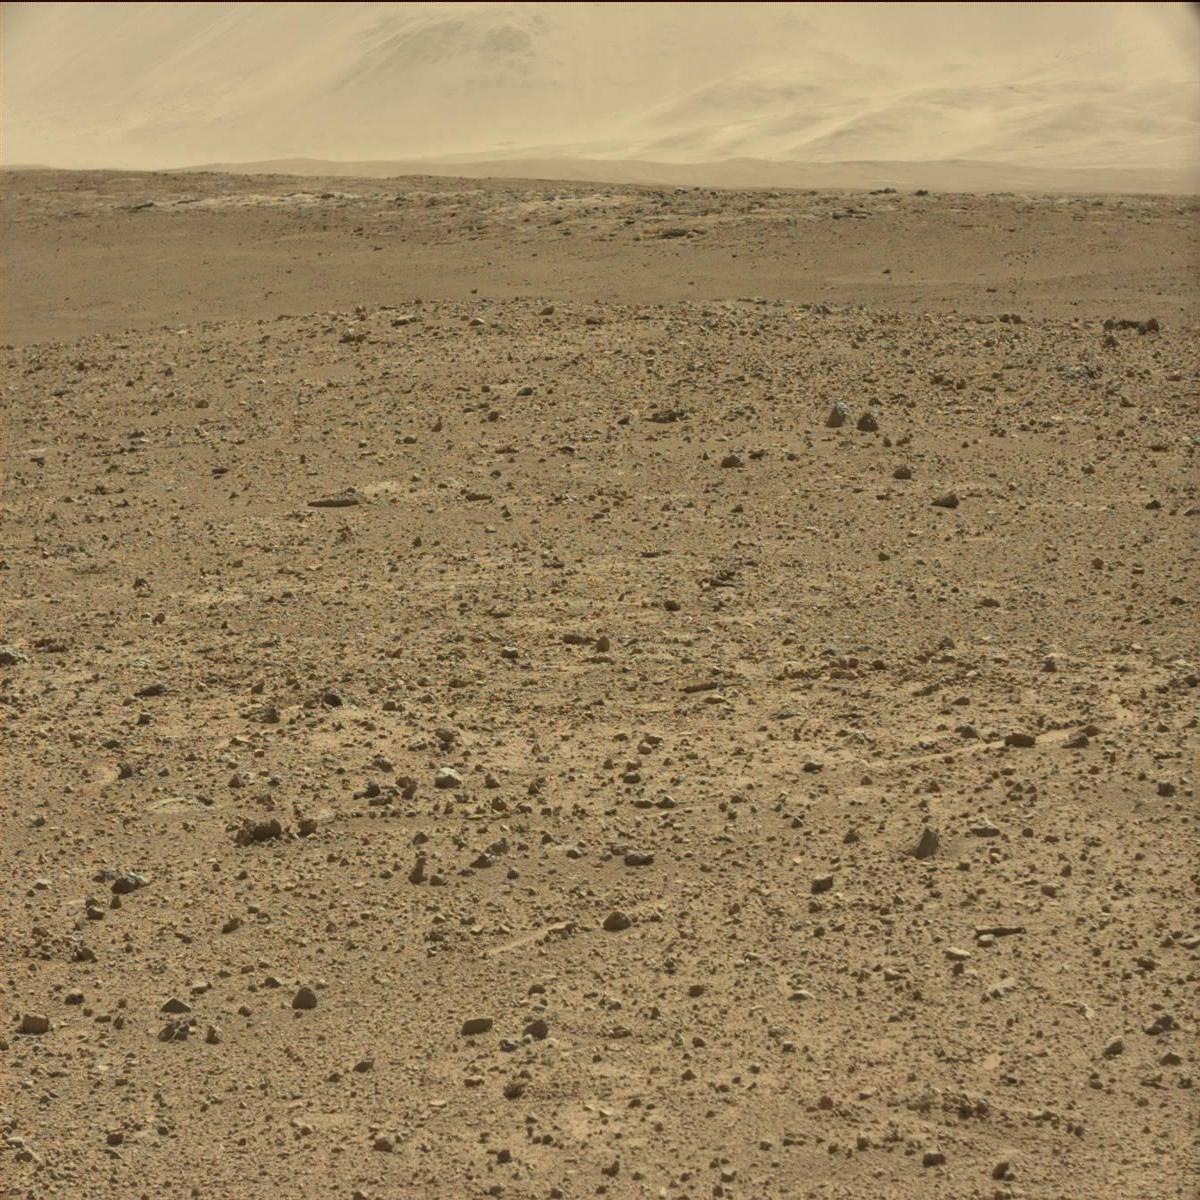
Terrain classes present: Bedrock, Ridge, Rock, Sand / Soil